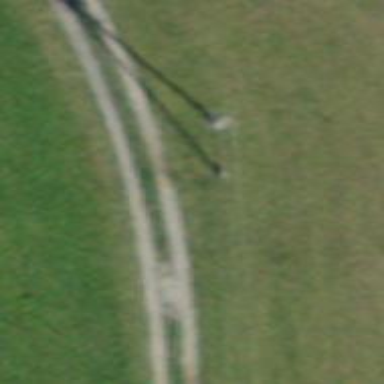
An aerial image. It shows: Gravel track with grade2 tracktype.